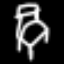
Label: chair